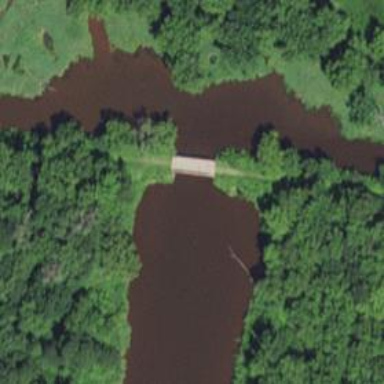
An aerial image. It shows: Track road on bridge.